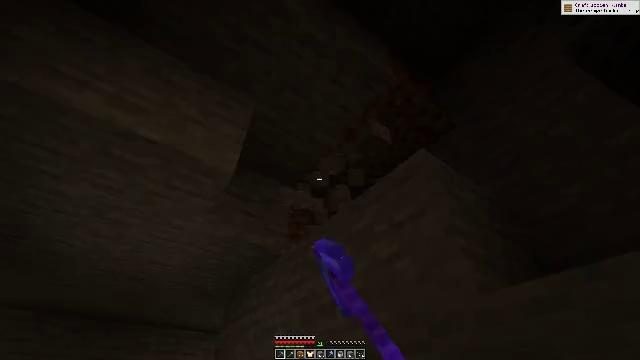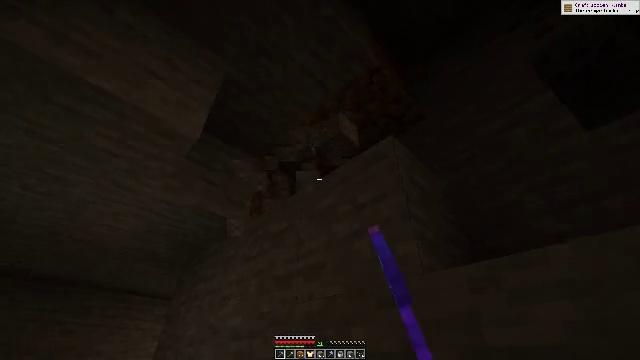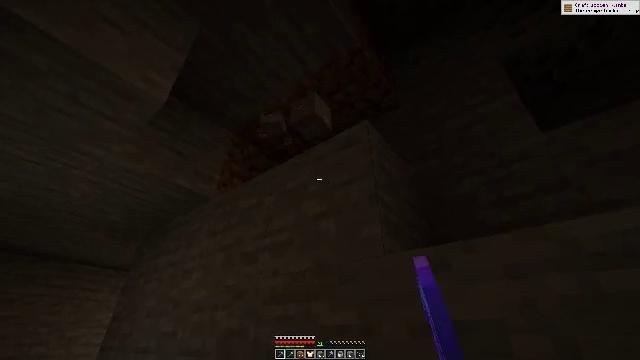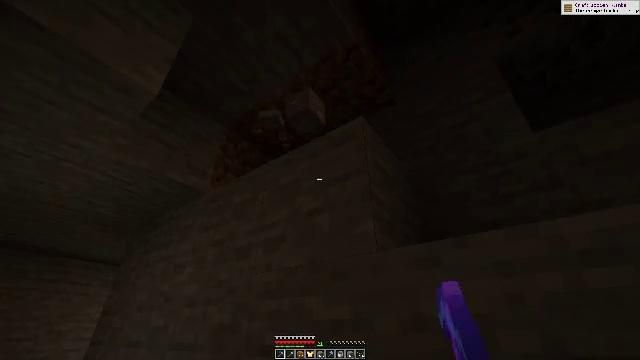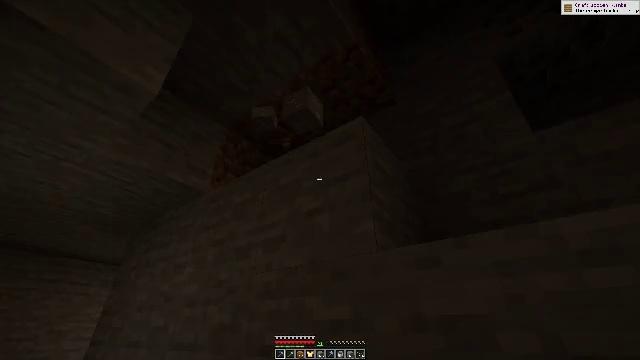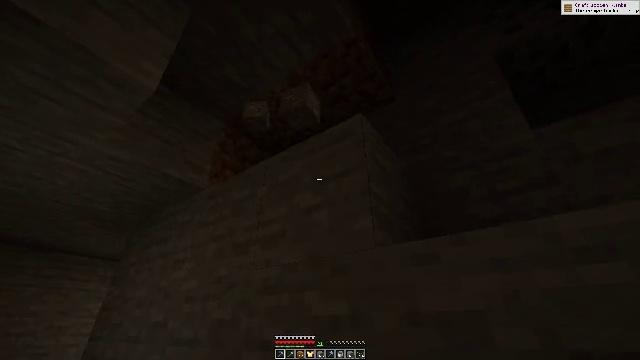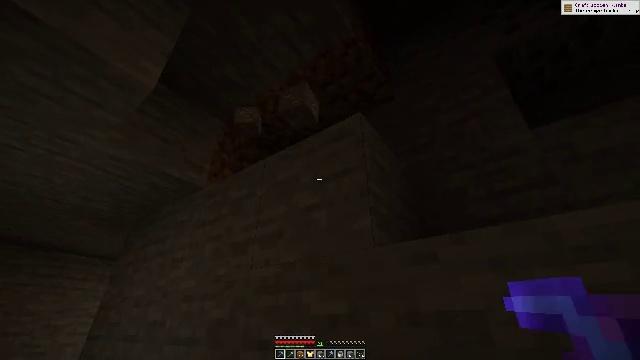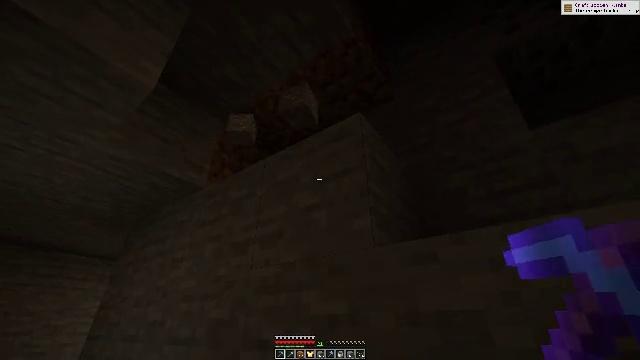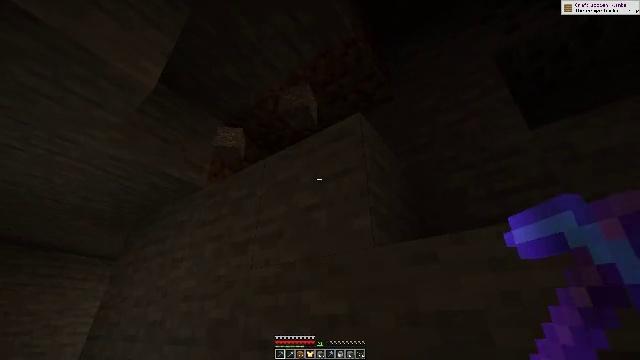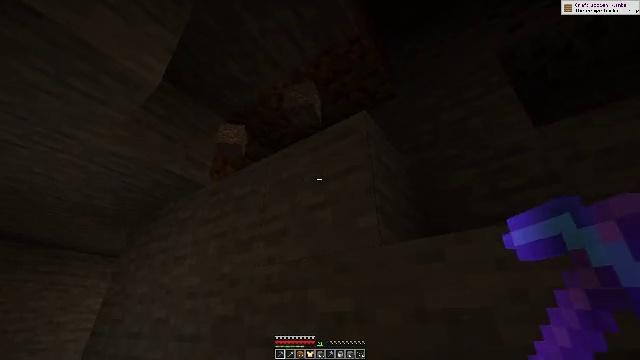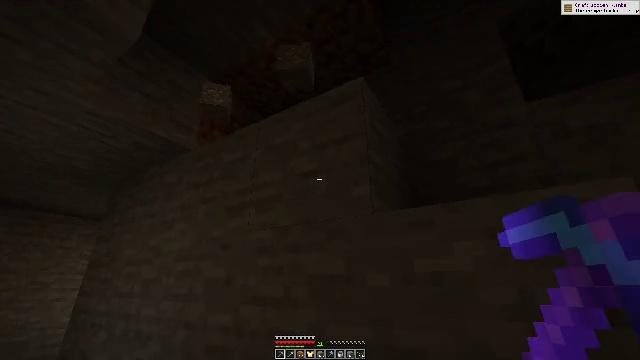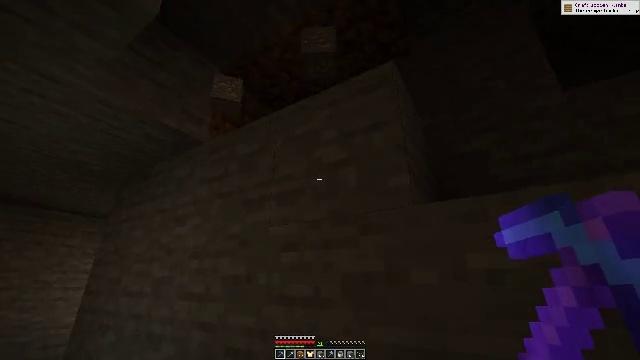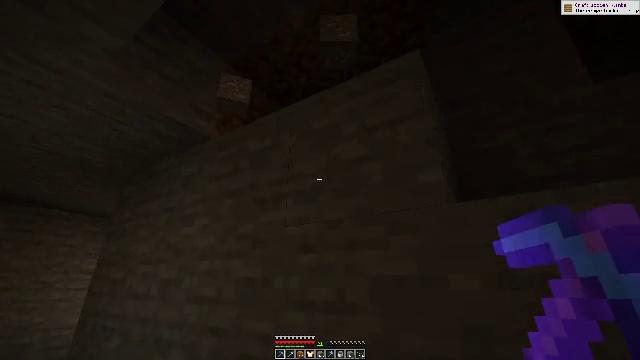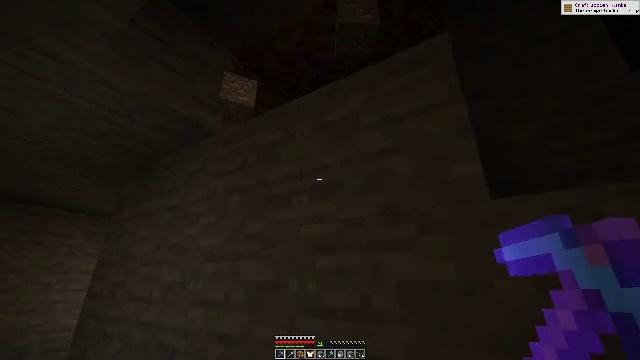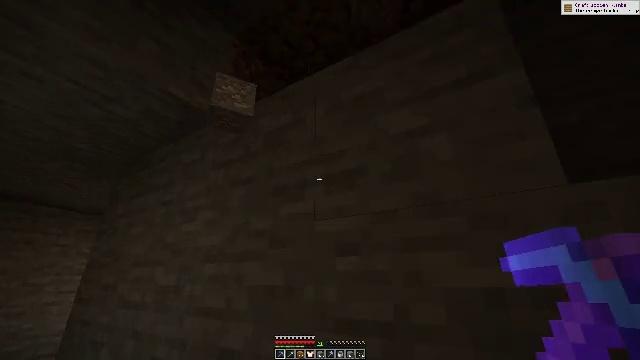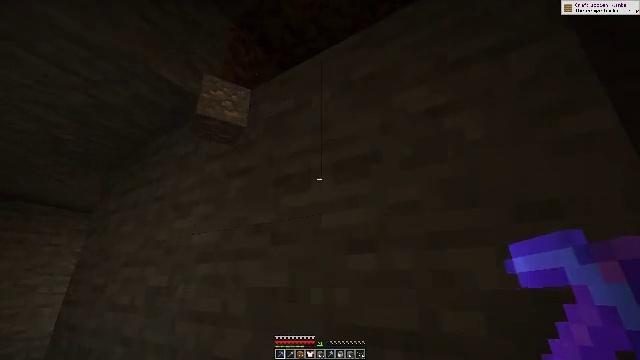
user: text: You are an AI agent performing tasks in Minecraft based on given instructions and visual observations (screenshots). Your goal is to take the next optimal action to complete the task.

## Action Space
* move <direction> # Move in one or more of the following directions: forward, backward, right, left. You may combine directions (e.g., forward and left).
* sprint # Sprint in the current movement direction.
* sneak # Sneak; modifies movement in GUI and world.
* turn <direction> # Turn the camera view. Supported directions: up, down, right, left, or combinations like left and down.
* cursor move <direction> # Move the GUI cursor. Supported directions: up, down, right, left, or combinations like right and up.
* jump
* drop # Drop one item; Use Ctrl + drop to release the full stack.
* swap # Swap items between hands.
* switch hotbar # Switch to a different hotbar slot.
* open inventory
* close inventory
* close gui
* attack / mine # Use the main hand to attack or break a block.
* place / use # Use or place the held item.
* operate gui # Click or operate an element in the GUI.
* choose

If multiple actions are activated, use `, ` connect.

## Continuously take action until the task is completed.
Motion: motion action
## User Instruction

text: Gather coal ore with a pickaxe.
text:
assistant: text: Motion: turn right and down
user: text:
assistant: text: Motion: turn right and down
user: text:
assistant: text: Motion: turn right
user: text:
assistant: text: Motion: no_op
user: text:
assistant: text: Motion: no_op
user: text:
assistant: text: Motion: no_op
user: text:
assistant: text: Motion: no_op
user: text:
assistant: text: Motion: no_op
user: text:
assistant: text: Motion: move left
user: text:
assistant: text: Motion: move forward and move left, turn right and down
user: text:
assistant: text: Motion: move forward and move left
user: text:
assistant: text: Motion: move forward and move left
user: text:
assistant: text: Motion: move forward
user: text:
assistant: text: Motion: move forward
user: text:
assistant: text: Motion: move forward
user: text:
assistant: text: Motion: move forward, turn left
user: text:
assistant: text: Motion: move forward, turn right and up, jump
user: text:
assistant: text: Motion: move forward, turn right and up, jump
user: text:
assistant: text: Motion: move forward, turn right and up, jump
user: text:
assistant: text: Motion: jump
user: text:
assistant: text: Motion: no_op
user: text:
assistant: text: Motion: no_op
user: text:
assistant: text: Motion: no_op
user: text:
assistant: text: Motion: no_op
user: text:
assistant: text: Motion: turn right
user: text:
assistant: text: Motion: turn right and down
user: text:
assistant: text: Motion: turn right and down
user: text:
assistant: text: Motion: move right, turn right and up
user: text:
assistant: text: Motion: move right, turn right
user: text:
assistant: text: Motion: move right